Question: I have reference the project of 'Hello-JNI' , and it has 'System.loadLibrary("hello-jni");' in the 'HelloJni.java'.
But I didn't see any libraries call 'hello-jni' in the 'Hello-JNI' project.
The project of Hello-jni is like the follwoing picture.

And it show the description like the following:
'''
/* this is used to load the 'hello-jni' library on application
* startup. The library has already been unpacked into
* /data/data/com.example.hellojni/lib/libhello-jni.so at
* installation time by the package manager.
*/
'''
'The question 1:'
'hello-jni libraries''hello-jni libraries'
'The question 2:'
'System.loadLibrary'
'The question 3:'
'System.loadLibrary("hello-jni");'
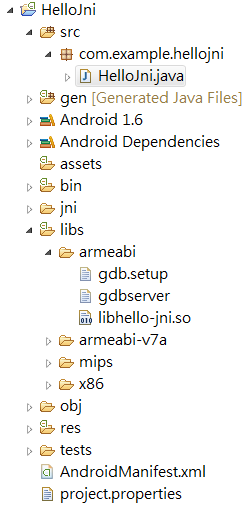
Answer: 1) The compilation process creates .so files into 'libs/architecture/' directory. They will be all included into the apk.
2) I don't think NDK libraries will be read in a directory other than "libs" (which, when creating the apk, is "renamed" to "lib" within the apk itself) or within a jar.